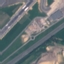
Label: Highway